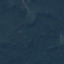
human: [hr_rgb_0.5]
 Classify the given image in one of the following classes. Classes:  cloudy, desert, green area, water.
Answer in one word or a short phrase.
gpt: green area